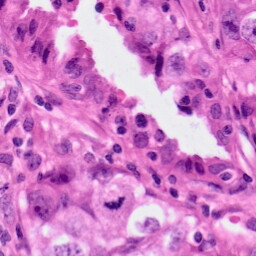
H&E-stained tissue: Lung